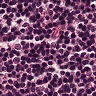
Metastatic tissue present: no